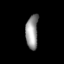
Tissue: lung
Cell type: Endothelial cells
Senescence score: 0.695
Nuclear area (px): 417
Mean DAPI intensity: 148.165